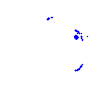
Particle: electron